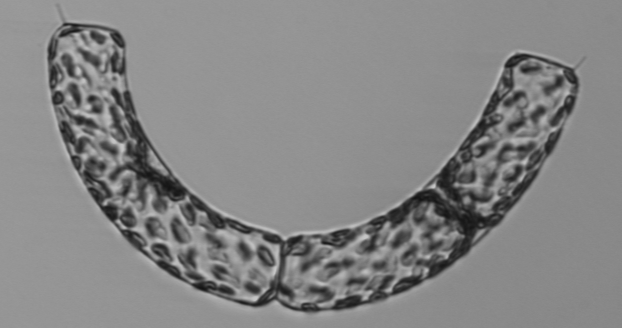
Label: Guinardia_striata